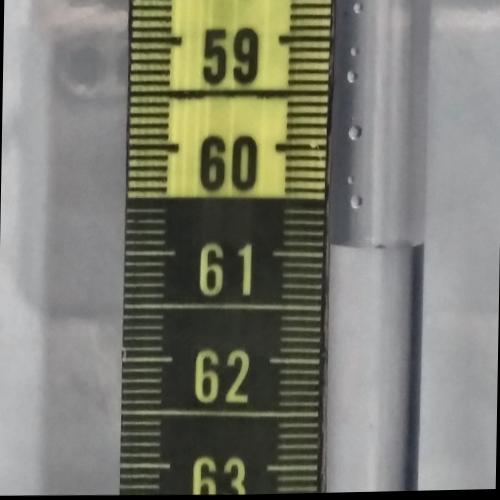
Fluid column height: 60.9 cm